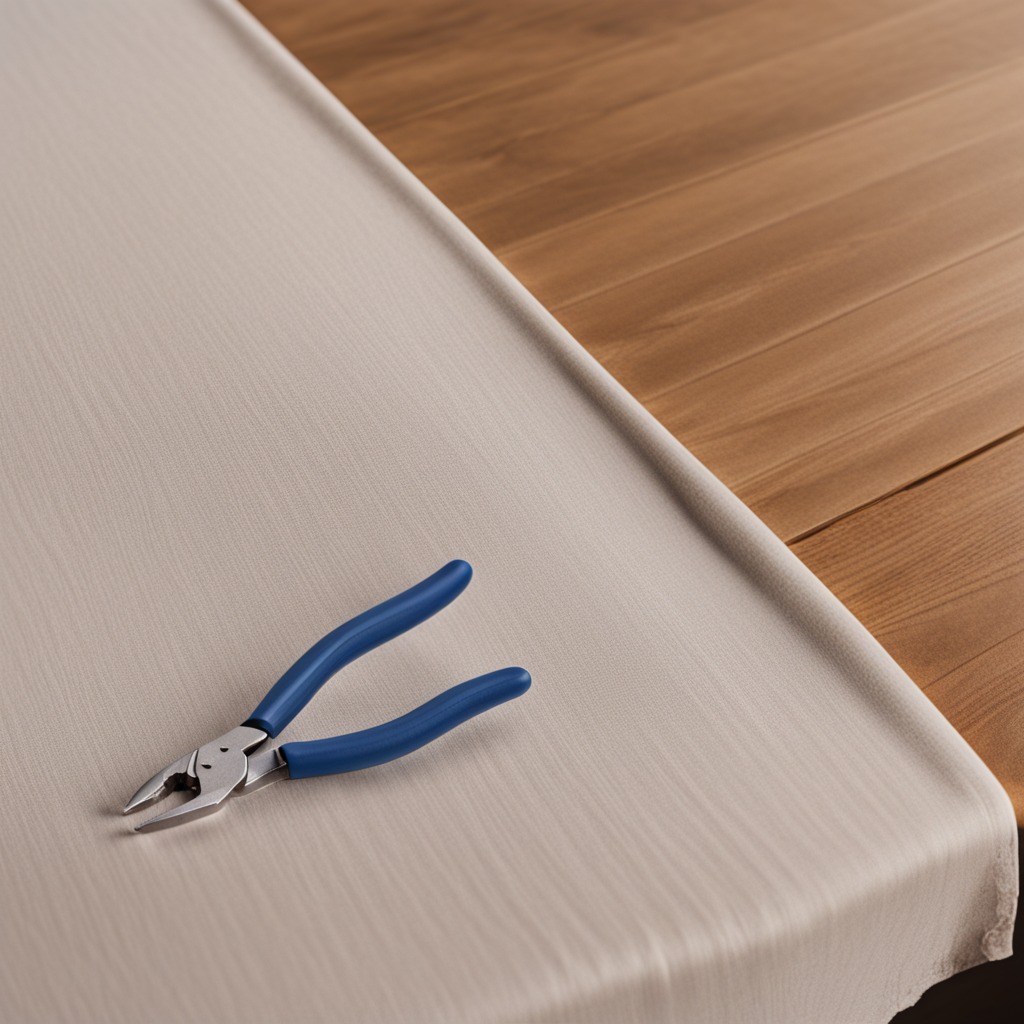
A plier lies on a wooden table in an outdoor workshop during daytime bright natural light soft shadows worn but beneath the cloth.